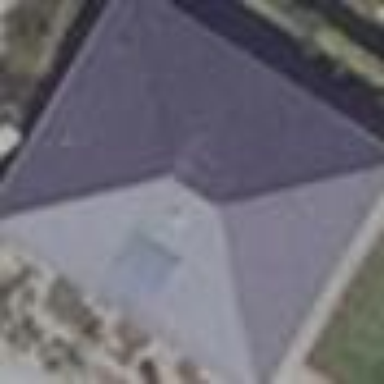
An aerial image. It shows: Building with hipped roof oriented along.